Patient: sex M, age 76
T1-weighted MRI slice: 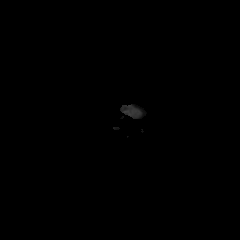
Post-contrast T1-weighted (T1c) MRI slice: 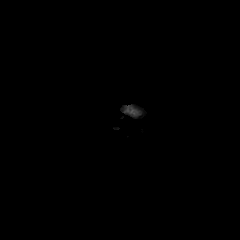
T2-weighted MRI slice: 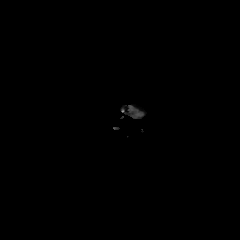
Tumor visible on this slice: no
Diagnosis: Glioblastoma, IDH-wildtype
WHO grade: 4